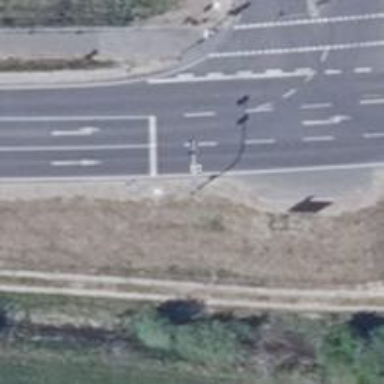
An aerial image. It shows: Road with traffic signals.